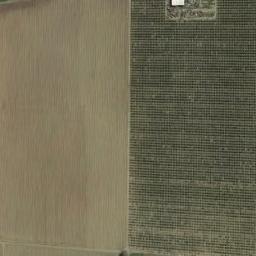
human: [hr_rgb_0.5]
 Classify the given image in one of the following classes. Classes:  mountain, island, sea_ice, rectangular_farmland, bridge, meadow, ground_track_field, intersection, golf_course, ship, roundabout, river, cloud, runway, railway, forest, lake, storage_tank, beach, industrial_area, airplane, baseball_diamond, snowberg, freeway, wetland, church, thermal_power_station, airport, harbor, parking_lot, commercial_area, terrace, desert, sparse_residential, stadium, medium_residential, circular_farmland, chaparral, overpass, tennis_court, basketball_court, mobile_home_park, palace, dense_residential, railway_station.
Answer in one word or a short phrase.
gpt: rectangular_farmland